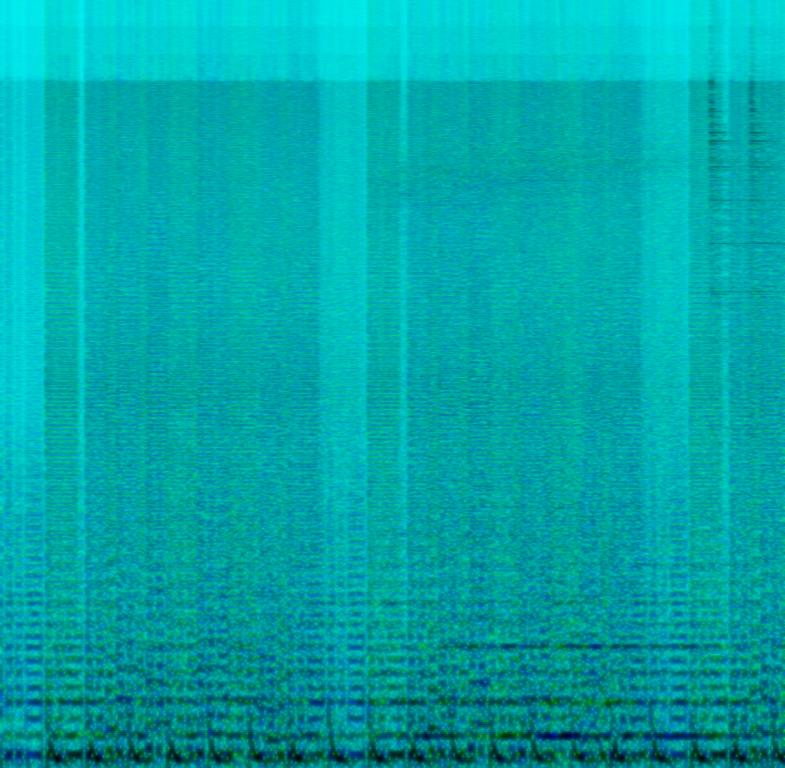
The song is fast paced, grungy and intense. It has an overwhelmingly fuzzy and distorted sound that's characteristic of much of old school techno music.